Aerial crown-view tile of a tropical tree (Barro Colorado Island, Panama), acquired 20240611:
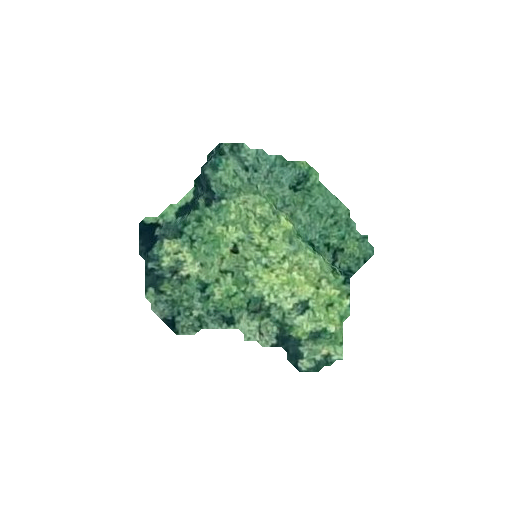
Species: Protium panamense
GBIF accepted scientific name: Protium panamense
Crown area: 54.538 m²